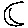
Label: moon